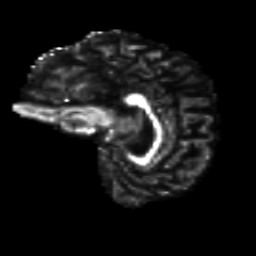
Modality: FA
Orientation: sagittal
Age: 64
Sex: male
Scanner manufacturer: siemens
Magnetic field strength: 3 T
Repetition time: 8.6 s
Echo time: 0.095 s